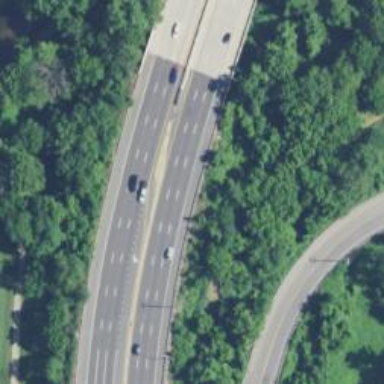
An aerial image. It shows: This image shows trunk highway that functions as expressway.